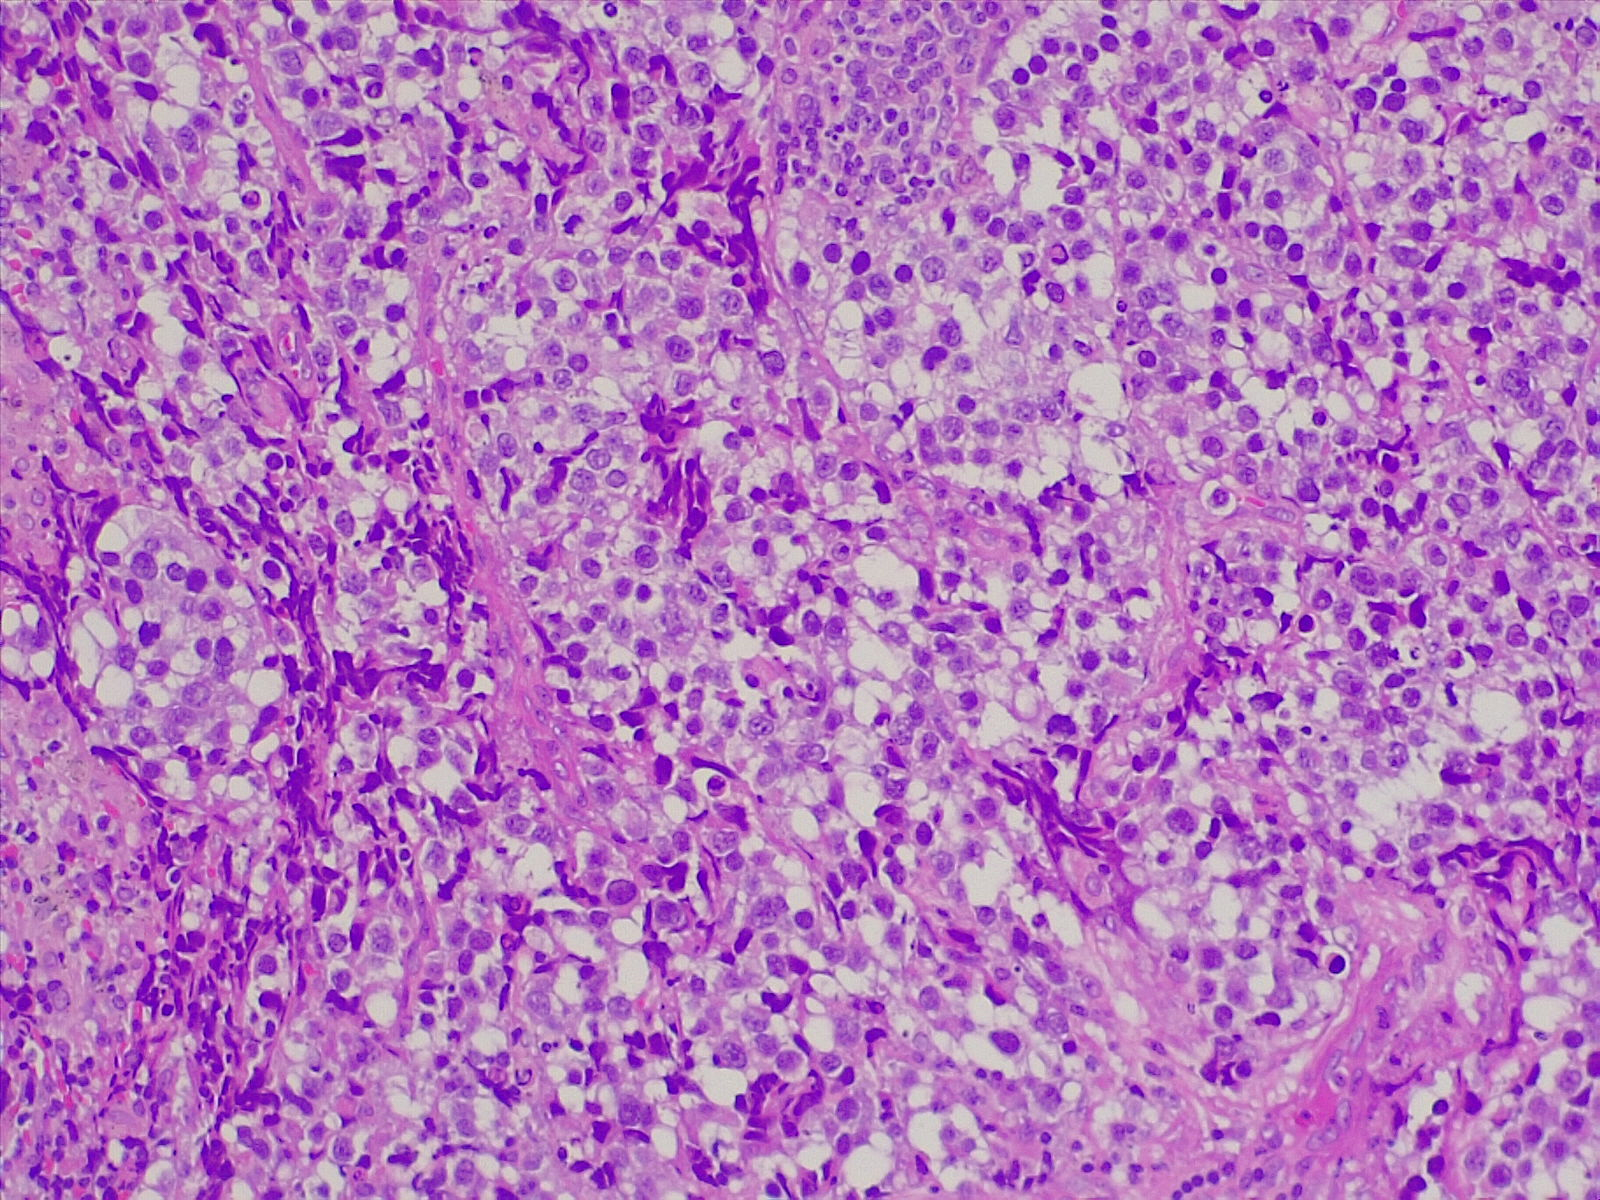
Label: lung squamous cell carcinoma, poorly differentiated